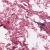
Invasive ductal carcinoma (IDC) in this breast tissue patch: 0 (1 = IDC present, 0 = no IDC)